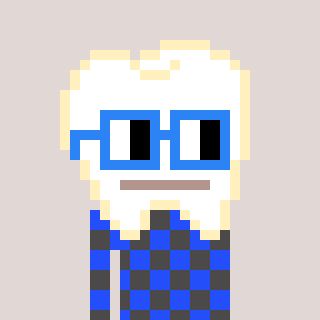
a pixel art character with square blue glasses, a tooth-shaped head and a grayscale-colored body on a warm background